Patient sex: F
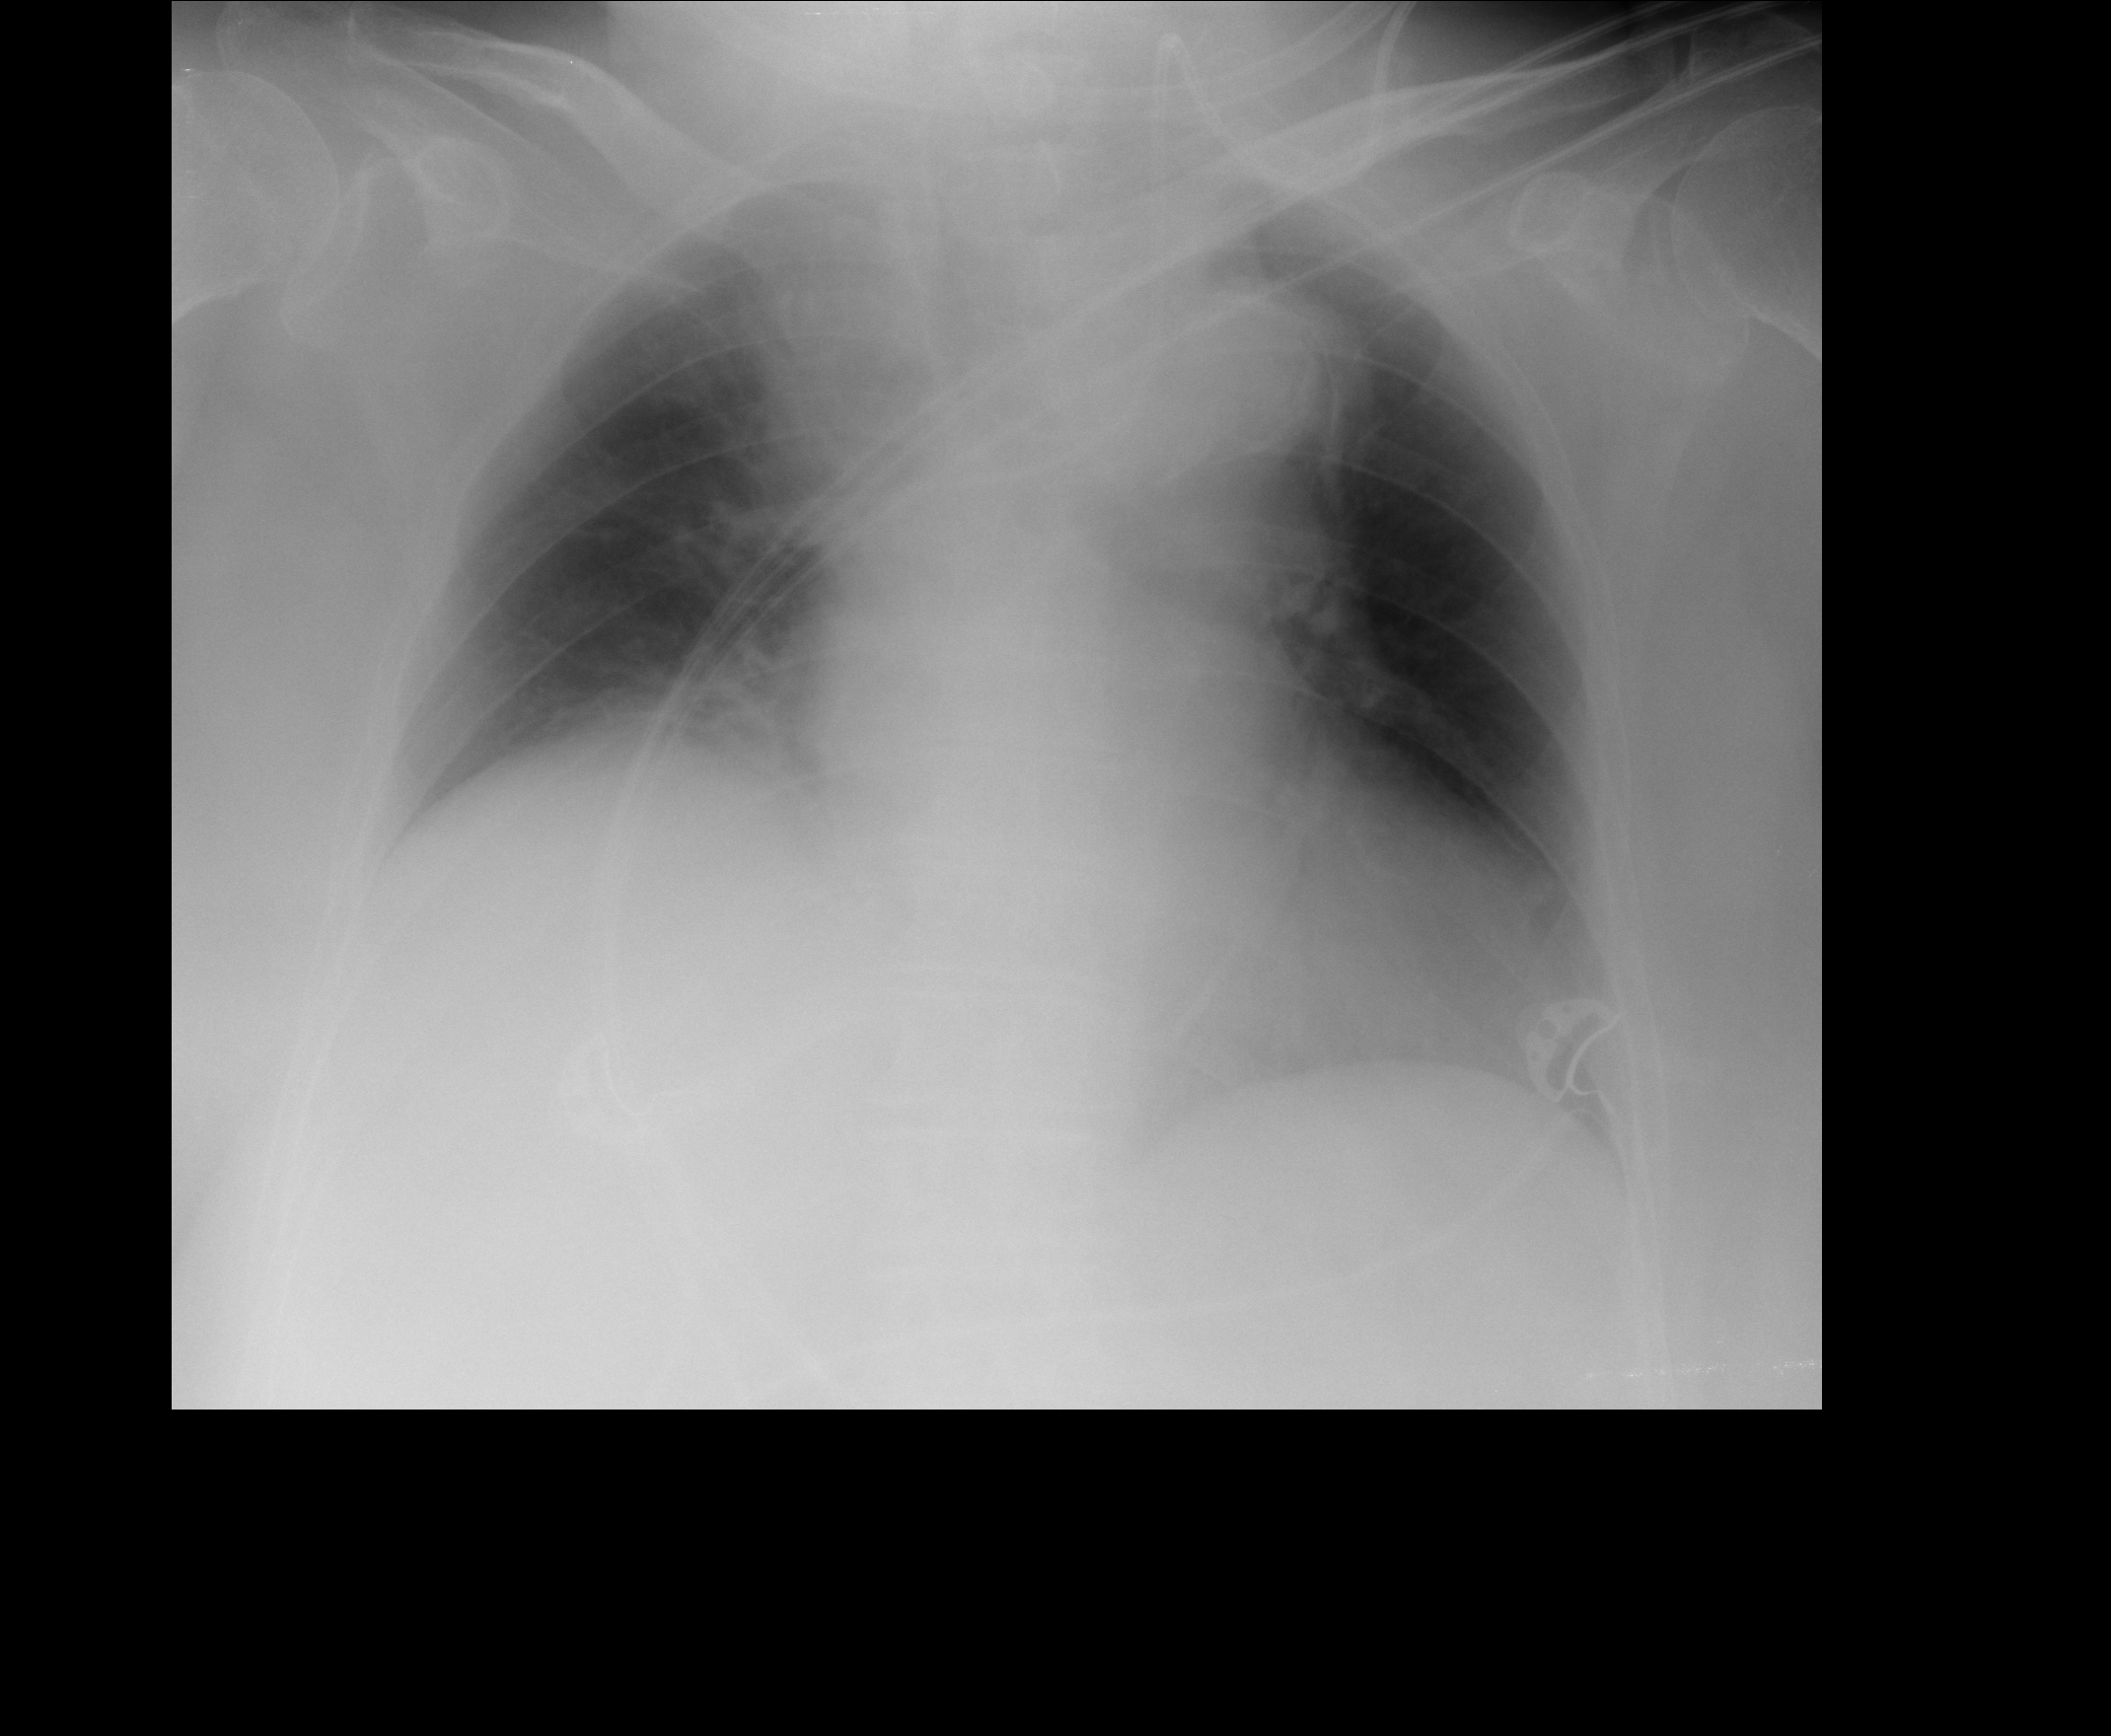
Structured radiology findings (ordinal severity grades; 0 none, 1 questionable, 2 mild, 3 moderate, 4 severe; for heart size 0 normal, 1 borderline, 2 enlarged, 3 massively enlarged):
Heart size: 2
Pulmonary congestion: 0
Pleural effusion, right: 0
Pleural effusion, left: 0
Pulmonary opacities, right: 0
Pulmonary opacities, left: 0
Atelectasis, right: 2
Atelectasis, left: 0